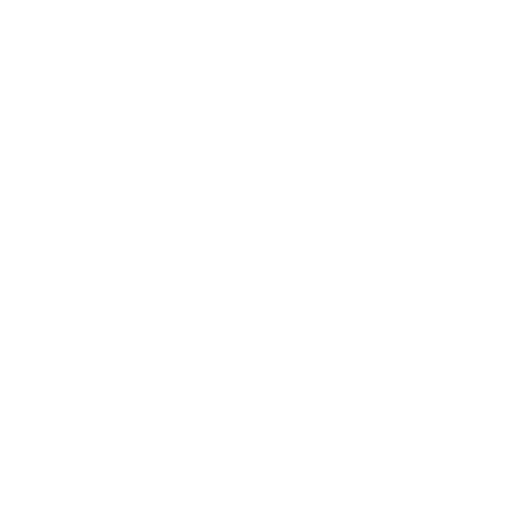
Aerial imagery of island in California named Whale Rock containing only open water